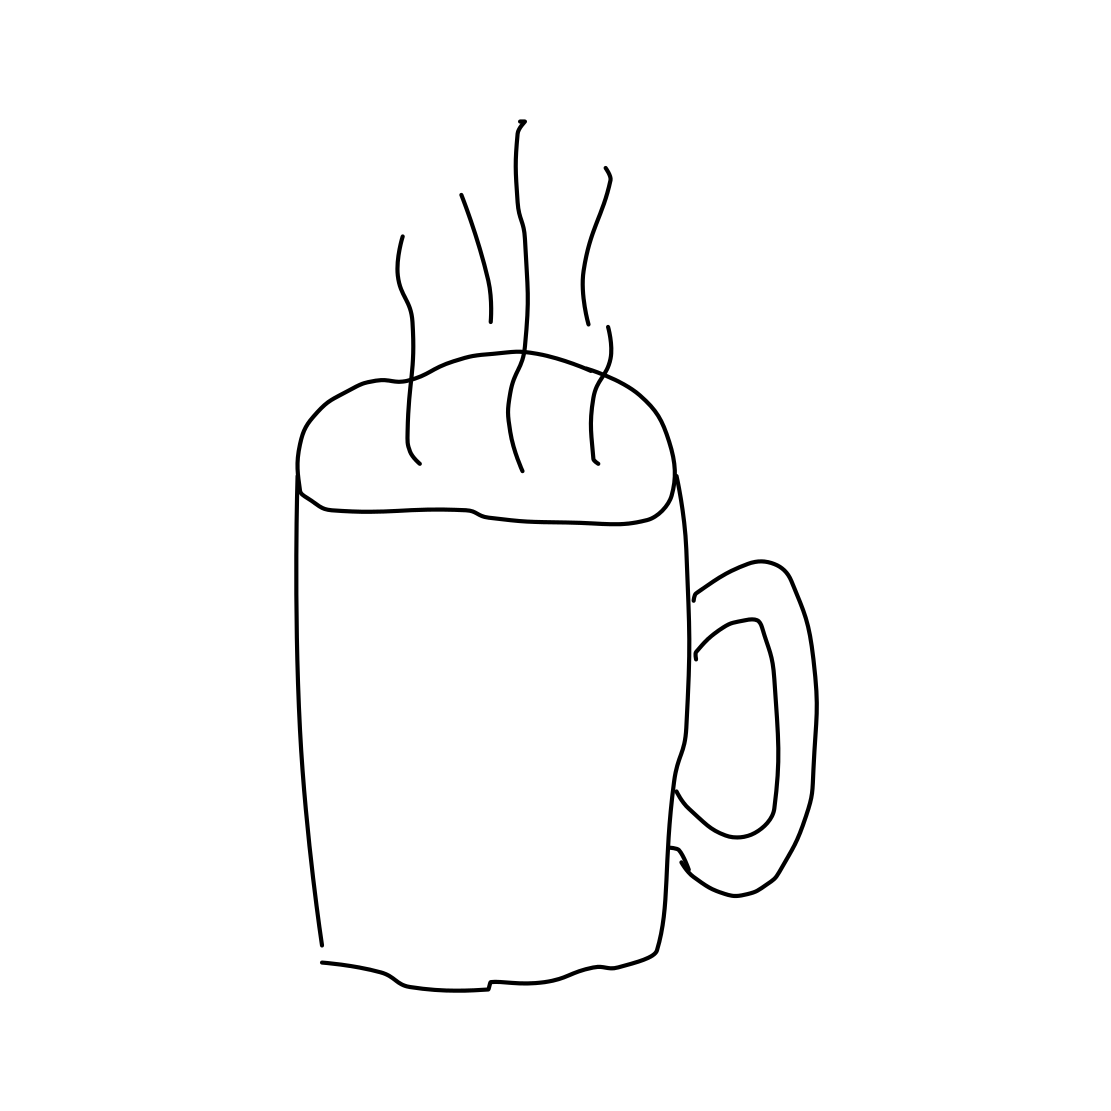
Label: mug